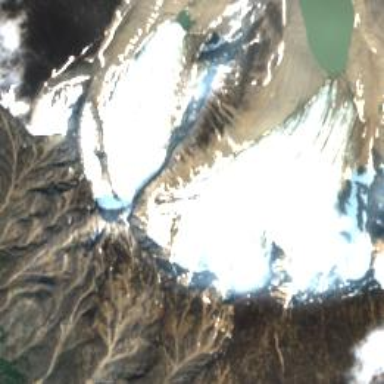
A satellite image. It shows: Stunning view of glacier.